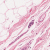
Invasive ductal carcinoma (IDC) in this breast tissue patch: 0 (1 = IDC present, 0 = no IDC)